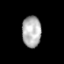
Tissue: prostate
Cell type: T cells
Senescence score: 0.2622
Nuclear area (px): 579
Mean DAPI intensity: 177.623